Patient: sex M, age 72
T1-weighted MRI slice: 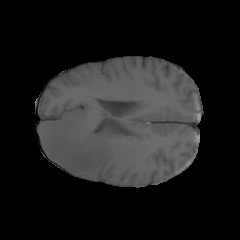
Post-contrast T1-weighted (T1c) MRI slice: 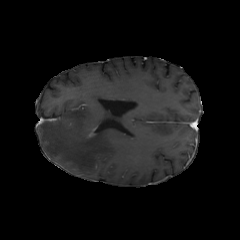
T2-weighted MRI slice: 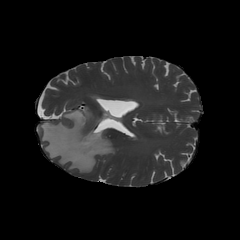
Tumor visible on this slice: yes
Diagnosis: Glioblastoma, IDH-wildtype
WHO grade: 4